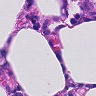
Metastatic tissue present: no